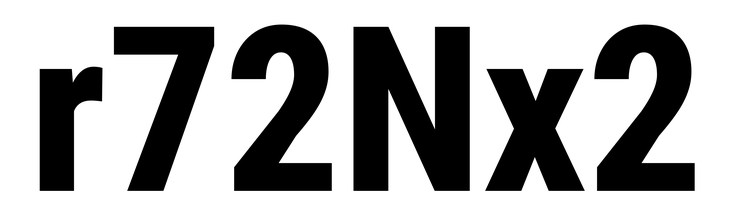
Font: Roboto_Condensed_ExtraBold